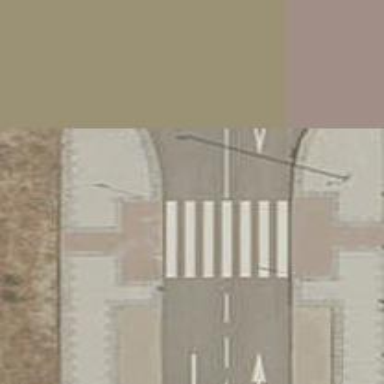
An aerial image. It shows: Uncontrolled zebra crossing on the road.